Question: My app continues to increase in 'live bytes' by about 600kb every time I scroll to a new image. I am loading my images lazily, meaning only 3 at a time, into a UIScrollView that pages horizontally. I have run Xcode instruments and I believe I have tracked the problem to this line:
'''
newPageView = [[UIImageView alloc] initWithImage:[self.album objectAtIndex:page]];
'''
Every page that gets loaded creates a new UIImageView instance, and for some reason, the space is held in memory. I am using ARC and XCode5. Since there is no way to 'dealloc' objects in ARC, what is the best way to free up this memory?
Here's a snapshot of my instruments showing the images that keep taking up the memory:

I have seen this question proposed in other areas online but could not find an answer that helped. I'm fairly new to coding but very willing to learn, any references would be greatly appreciated! thanks!
'''
- (void)viewWillAppear:(BOOL)animated {
[super viewWillAppear:animated];
self.pageCount = self.album.count;
// Set up the array to hold the views for each page
self.pageViews = [[NSMutableArray alloc] init];
for (NSInteger i = 0; i < self.pageCount; ++i) {
[self.pageViews addObject:[NSNull null]];
}
NSInteger p = self.page;
CGFloat w = self.scrollView.bounds.size.width;
[self.scrollView setContentOffset:CGPointMake(p*w,0) animated:YES];
// Set up the content size of the scroll view
CGSize pagesScrollViewSize = self.scrollView.frame.size;
self.scrollView.contentSize = CGSizeMake(pagesScrollViewSize.width * self.pageCount, pagesScrollViewSize.height);
// Load the initial set of pages that are on screen
[self loadVisiblePages];
}
- (void)loadVisiblePages {
// First, determine which page is currently visible
CGFloat pageWidth = self.scrollView.frame.size.width;
NSInteger page = (NSInteger)floor((self.scrollView.contentOffset.x * 2.0f + pageWidth) / (pageWidth * 2.0f));
// Keeps track of which image is showing, for passing to child view controller
self.currentImage = [self.album objectAtIndex:page];
self.title =[NSString stringWithFormat:@"%d of %d", [self.album indexOfObject:self.currentImage]+1, self.pageCount];
// Work out which pages we want to load
NSInteger firstPage = page - 1;
NSInteger lastPage = page + 1;
// Purge anything before the first page
for (NSInteger i=0; i<firstPage; i++) {
[self purgePage:i];
}
for (NSInteger i=firstPage; i<=lastPage; i++) {
[self loadPage:i];
}
for (NSInteger i=lastPage+1; i<self.pageCount; i++) {
[self purgePage:i];
}
}
- (void)loadPage:(NSInteger)page {
if (page < 0 || page >= self.pageCount) {
// If it's outside the range of what we have to display, then do nothing
return;
}
// Load an individual page, first seeing if we've already loaded it
UIView *pageView = [self.pageViews objectAtIndex:page];
// create an instance of imageView to be used as the newPageView
UIImageView *newPageView;
if ((NSNull*)pageView == [NSNull null]) {
CGRect frame = self.scrollView.bounds;
frame.origin.x = frame.size.width * page;
frame.origin.y = 0.0f;
newPageView = [[UIImageView alloc] initWithImage:[self.album objectAtIndex:page]];
newPageView.contentMode = UIViewContentModeScaleAspectFit;
newPageView.frame = frame;
[self.scrollView addSubview:newPageView];
[self.pageViews replaceObjectAtIndex:page withObject:newPageView];
}
}
- (void)purgePage:(NSInteger)page {
if (page < 0 || page >= self.pageCount) {
// If it's outside the range of what we have to display, then do nothing
return;
}
// Remove a page from the scroll view and reset the container array
UIView *pageView = [self.pageViews objectAtIndex:page];
if ((NSNull*)pageView != [NSNull null]) {
[pageView removeFromSuperview];
[self.pageViews replaceObjectAtIndex:page withObject:[NSNull null]];
[self.album replaceObjectAtIndex:page withObject:[NSNull null]];
}
}
#pragma mark - UIScrollViewDelegate
- (void)scrollViewDidScroll:(UIScrollView *)scrollView {
[self loadVisiblePages];
}
'''
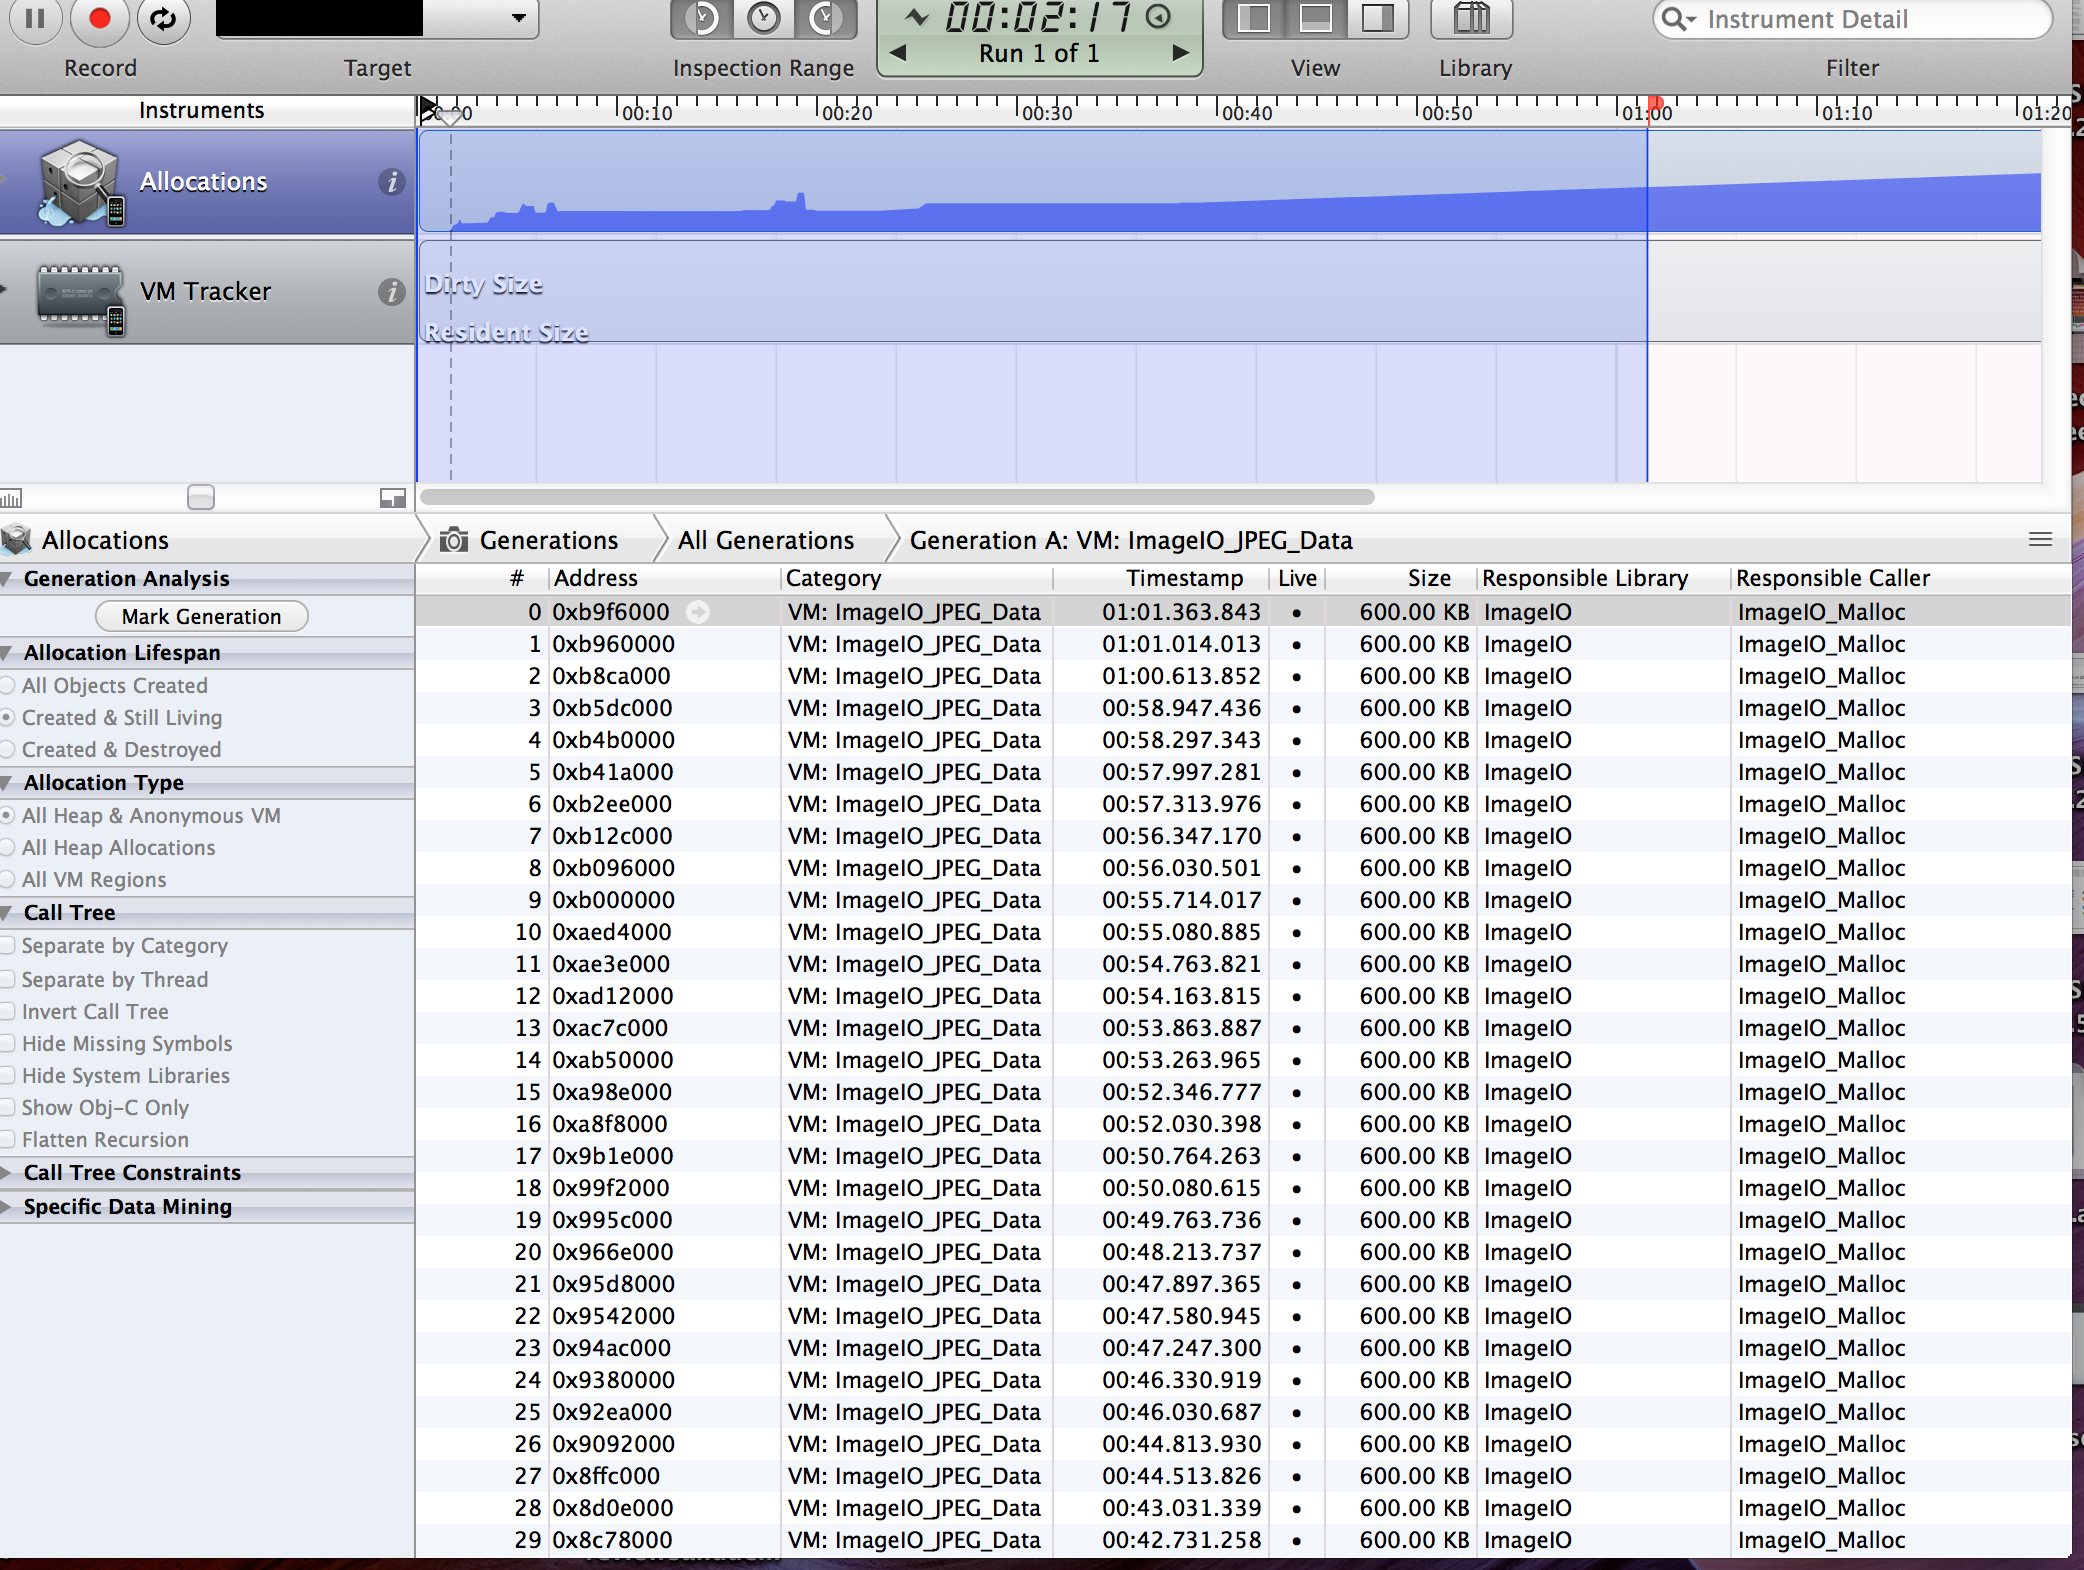
Answer: ARC tries to release memory automatically so you don't have to worry about doing so.
However, you can kind of 'mark' objects so they can be released by 'niling' them:
'''
yourobject = nil;
'''
this kind of tells the IOS device that the object is not being used and can be released. If you're loading images into a scrollview, that means as the user scrolls down, there is content still in memory that is not on-screen and therefore is not needed. You can get rid of these images and then load them again when the scrollview gets near a certain point.
You might find an answer in this question (which is very similar to yours) helpful: <URL>